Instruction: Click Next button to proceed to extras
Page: checkout_seats
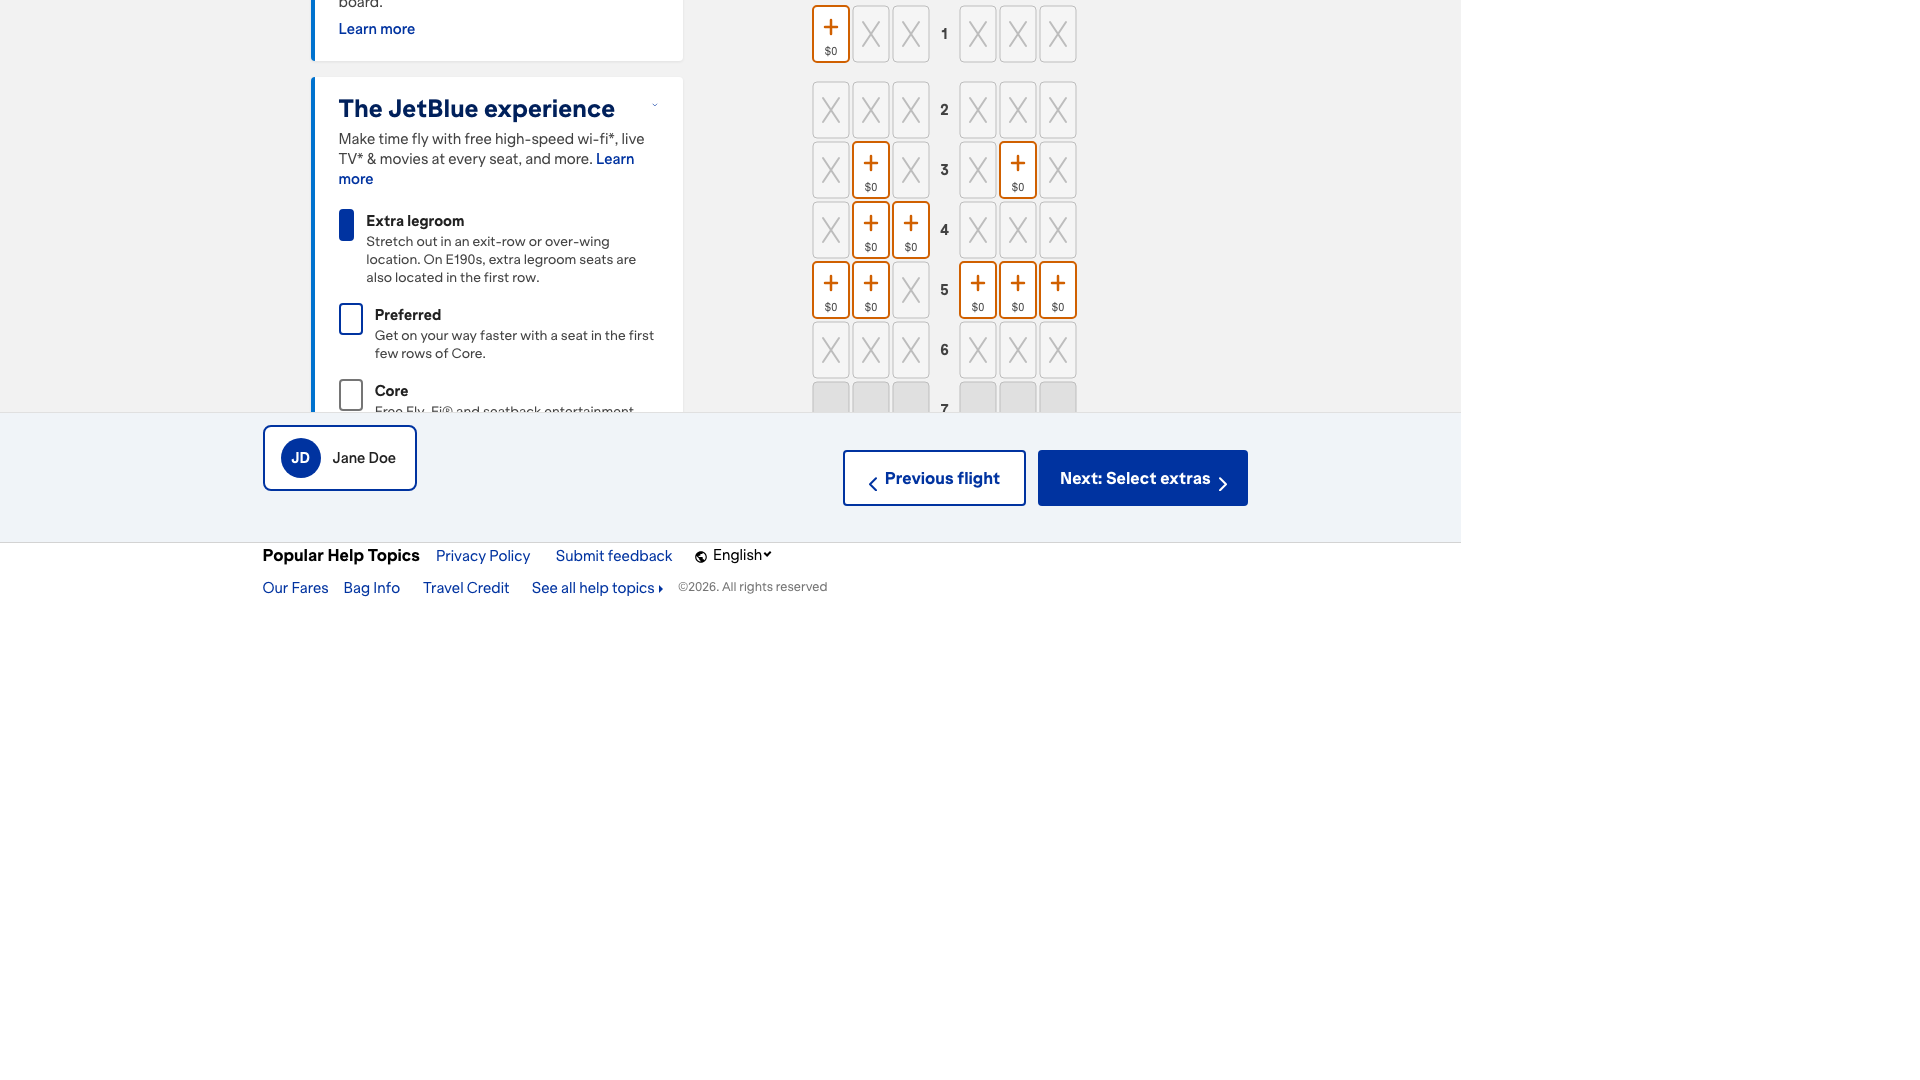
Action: click